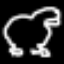
Label: frog